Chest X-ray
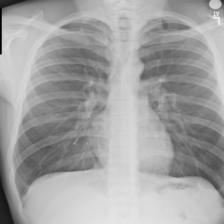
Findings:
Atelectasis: negative
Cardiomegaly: negative
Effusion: negative
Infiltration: negative
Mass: negative
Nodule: negative
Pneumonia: negative
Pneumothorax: negative
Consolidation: negative
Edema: negative
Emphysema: negative
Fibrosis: negative
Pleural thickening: negative
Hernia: negative